Question: After 85 epochs the loss (a cosine distance) of my model (a RNN with 3 LSTM layers) become NaN. Why does it happen and how can I fix it? Outputs of my model also become NaN.
My model :
'''
tf.reset_default_graph()
seqlen = tf.placeholder(tf.int32, [None])
x_id = tf.placeholder(tf.int32, [None, None])
y_id = tf.placeholder(tf.int32, [None, None])
embeddings_matrix = tf.placeholder(np.float32, [vocabulary_size, embedding_size])
x_emb = tf.nn.embedding_lookup(embeddings_matrix, x_id)
y_emb = tf.nn.embedding_lookup(embeddings_matrix, y_id)
cells = [tf.contrib.rnn.LSTMCell(s, activation=a) for s, a in [(400, tf.nn.relu), (400, tf.nn.relu), (400, tf.nn.tanh)]]
cell = tf.contrib.rnn.MultiRNNCell(cells)
outputs, _ = tf.nn.dynamic_rnn(cell, x_emb, dtype=tf.float32, sequence_length=seqlen)
loss = tf.losses.cosine_distance(tf.nn.l2_normalize(outputs, 2), tf.nn.l2_normalize(y_emb, 2), 1)
tf.summary.scalar('loss', loss)
opt = tf.train.AdamOptimizer(learning_rate=learning_rate).minimize(loss)
merged = tf.summary.merge_all()
'''
The output of the training :
'''
Epoch 80/100
Time : 499 s Loss : 0.972911523852701 Val Loss : <PHONE>
Epoch 81/100
Time : 499 s Loss : 0.9723407568655597 Val Loss : <PHONE>
Epoch 82/100
Time : 499 s Loss : 0.9718870568505438 Val Loss : 0.971976
Epoch 83/100
Time : 499 s Loss : 0.9913996352643445 Val Loss : 0.990693
Epoch 84/100
Time : 499 s Loss : 0.9901496524596137 Val Loss : 0.98957264
Epoch 85/100
Time : 499 s Loss : nan Val Loss : nan
Epoch 86/100
Time : 498 s Loss : nan Val Loss : nan
Epoch 87/100
Time : 498 s Loss : nan Val Loss : nan
Epoch 88/100
Time : 499 s Loss : nan Val Loss : nan
Epoch 89/100
Time : 498 s Loss : nan Val Loss : nan
Epoch 90/100
Time : 498 s Loss : nan Val Loss : nan
'''
And here sis the curve of the loos during the entire training :
<URL>
The blue curve is the loss on training data and the orange one in the loss on validation data.
The learning rate used for ADAM is 0.001.
My x and y got the following shape : [batch size, maximum sequence length], they're both set to None, because the last batch of each epoch is smaller, and the maximal sequence length change at each batch.
x and y go through an embedding lookup and become of shape [batch size, maximum sequence length, embedding size], the embedding for the padding word is a vector of 0.
The dynamic rnn take the length of each sequence (seqlen in the code, with a shape of [batch size]) so it will only make predictions for the exact length of each sequence and the rest of the output will be padded with vectors of zero, as for y.
My guess is the values of the output become so close of zero, that once they're squared to compute the cosine distance they become 0 so it leads to a division by zero.
Cosine distance formula :

I don't know if I'm right, neither how to prevent this.
I just checked weights of every layers and they're all NaN
Using a l2 regularization worked.
'''
tf.reset_default_graph()
seqlen = tf.placeholder(tf.int32, [None])
x_id = tf.placeholder(tf.int32, [None, None])
y_id = tf.placeholder(tf.int32, [None, None])
embeddings_matrix = tf.placeholder(np.float32, [vocabulary_size, embedding_size])
x_emb = tf.nn.embedding_lookup(embeddings_matrix, x_id)
y_emb = tf.nn.embedding_lookup(embeddings_matrix, y_id)
cells = [tf.contrib.rnn.LSTMCell(s, activation=a) for s, a in [(400, tf.nn.relu), (400, tf.nn.relu), (400, tf.nn.tanh)]]
cell = tf.contrib.rnn.MultiRNNCell(cells)
outputs, _ = tf.nn.dynamic_rnn(cell, x_emb, dtype=tf.float32, sequence_length=seqlen)
regularizer = tf.reduce_sum([tf.nn.l2_loss(v) for v in tf.trainable_variables()])
cos_distance = tf.losses.cosine_distance(tf.nn.l2_normalize(outputs, 2), tf.nn.l2_normalize(y_emb, 2), 1)
loss = cos_distance + beta * regularizer
opt = tf.train.AdamOptimizer(learning_rate=learning_rate).minimize(loss)
tf.summary.scalar('loss', loss)
tf.summary.scalar('regularizer', regularizer)
tf.summary.scalar('cos_distance', cos_distance)
merged = tf.summary.merge_all()
'''
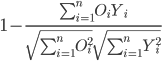
Answer: The weights of every layer becoming 'NaN' may be a signal that your model is experiencing an <URL>.
I think as the number of epochs increase, the weight values in your layers may be becoming too big. I suggest you implement some sort of or (check the link attached).